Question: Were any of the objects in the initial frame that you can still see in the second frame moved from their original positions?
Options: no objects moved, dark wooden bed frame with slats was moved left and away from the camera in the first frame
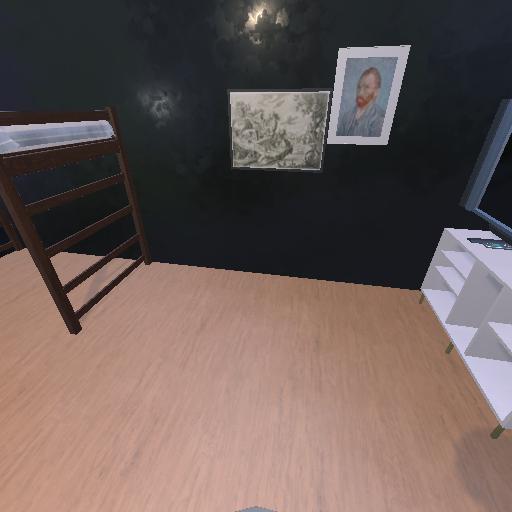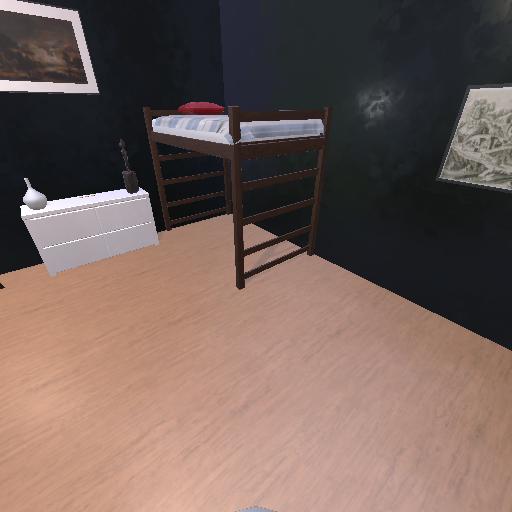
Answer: no objects moved